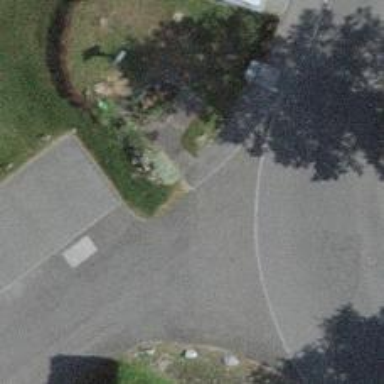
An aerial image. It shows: Kerb barrier.